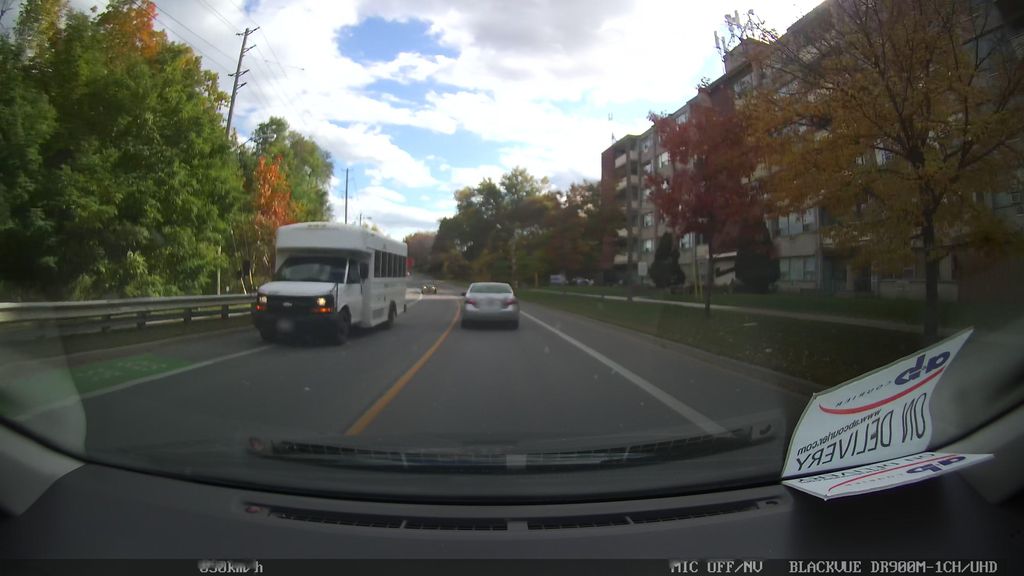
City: toronto